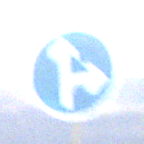
Verkehrszeichen: VorgeschriebeneFahrtrichtungGeradeausOderRechts
Umgebung: Outdoor, Nature
Tageszeit: MorningAfternoon
Wetter: PartlyCloudy
Licht: Natural
Jahreszeit: NotSpecified
Kontrast: HighContrast